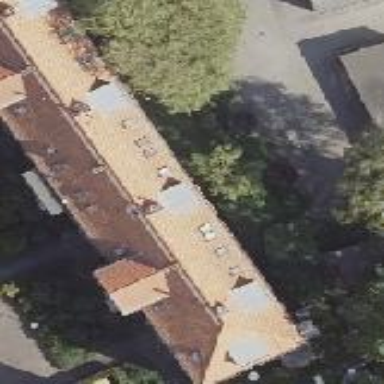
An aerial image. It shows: Apartments building with gable roof oriented across.